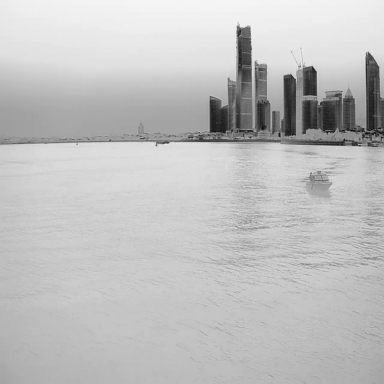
There is a canoe in the infrared image.